Question: I install gem datagrid but cant translate this in i18n method or internacionalization

I cant make this can anyone help me?
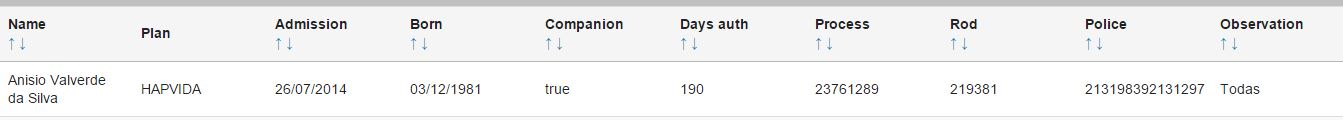
Answer: '''
class PatientsInnsGrid
include Datagrid
scope do
Patient.includes(:plan)
end
filter(:name, :string, :header => "Nome") {|value, scope| scope.where("name ilike '%#{value}%'")}
# filter(:created_at, :date, :range => true)
column(:name, :header => "Nome") do |asset|
format(asset.name) do |value|
content_tag(:strong, value)
end
end
column_names_filter(:header => "Filtrar Colunas", :checkboxes => true)
column(:created_at, :header => "Tempo Liminar") do |model3|
model3.admission + model3.days_auth
end
# column(:created_at, :header => "Tempo Plano") do |model3|
# model3.admission + model3.plan_time
# end
column(:plan, :header => "Plano") do |model2|
model2.plan.nickname
end
column(:admission, :header => "Adimissao")
column(:born, :header => "Data de Nascimento")
column(:companion, :header => "Acompanhante") do
companion? ? "Sim" : "Nao"
end
column(:days_auth, :header => "Dias Autorizados")
column(:process, :header => "Processo")
column(:rod, :header => "Vara")
column(:police, :header => "Apolice")
column(:observation, :header => "Observacoes")
# column(:created_at) do |model|
# model.created_at.to_date
# end
end
'''